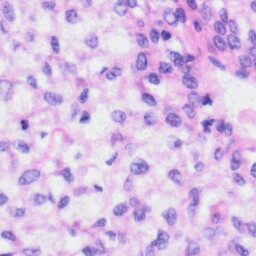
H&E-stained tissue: Liver